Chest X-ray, AP view. Patient: 77 years old, sex F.
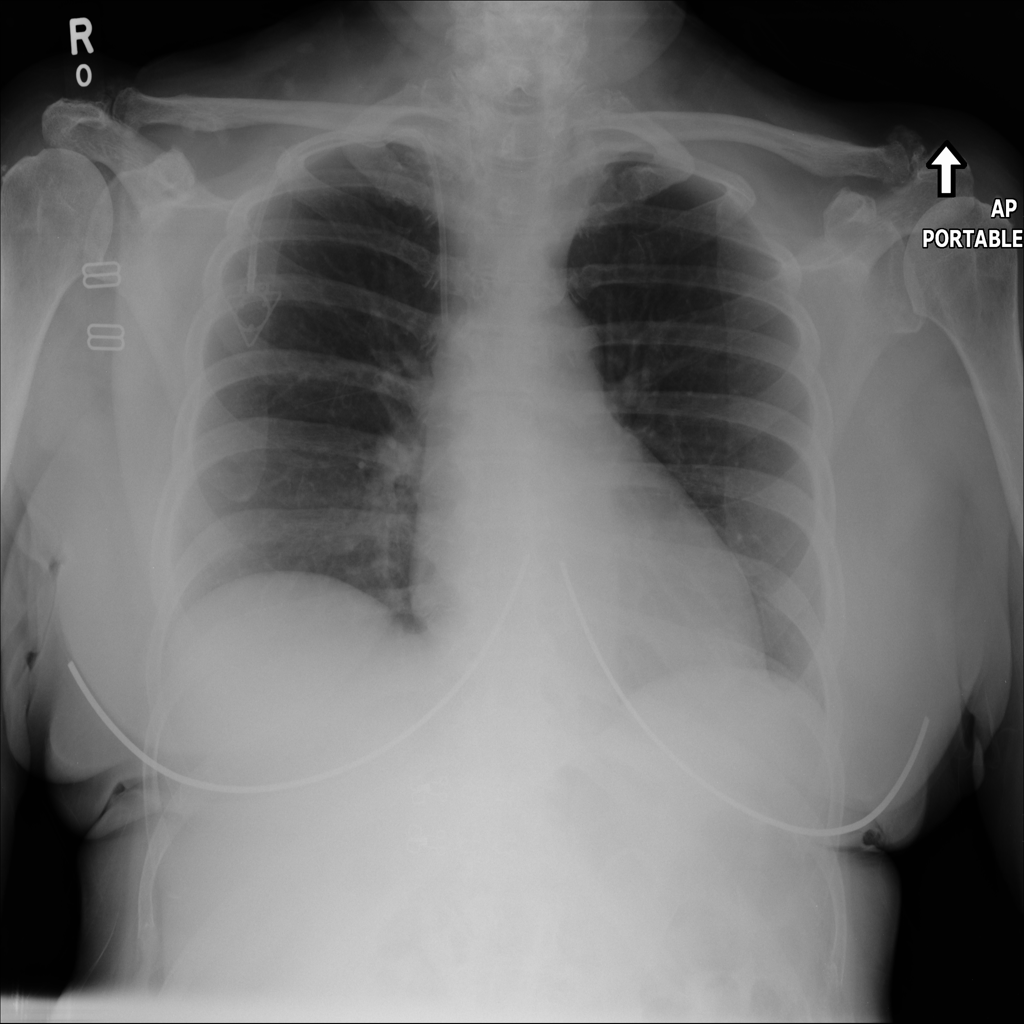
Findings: No Finding